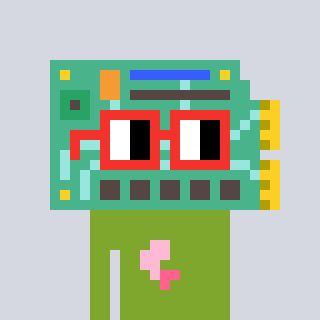
a pixel art character with square red glasses, a chipboard-shaped head and a slimegreen-colored body on a cool background